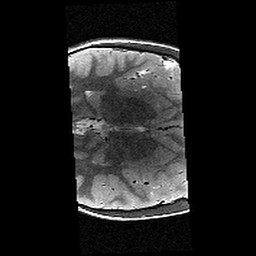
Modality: T2w
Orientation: axial
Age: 11
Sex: female
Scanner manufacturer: siemens
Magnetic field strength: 3 T
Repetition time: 9.23 s
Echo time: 0.067 s